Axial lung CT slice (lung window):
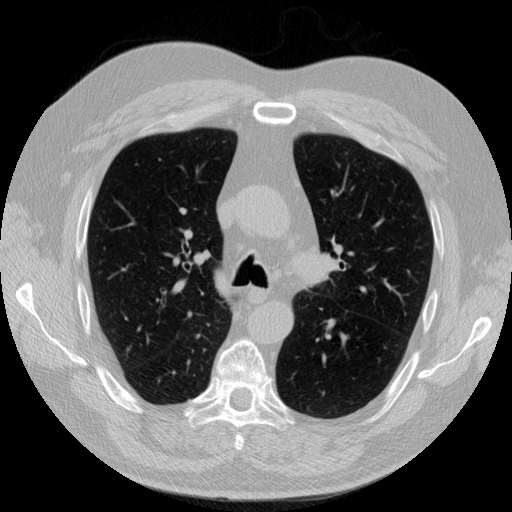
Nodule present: no